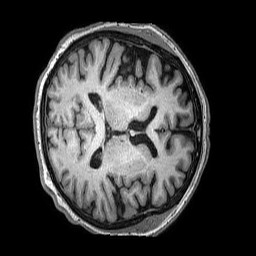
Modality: T1w
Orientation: axial
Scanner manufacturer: philips
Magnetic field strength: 3 T
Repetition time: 0.006612 s
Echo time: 0.002968 s